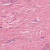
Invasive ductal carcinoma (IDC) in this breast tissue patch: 1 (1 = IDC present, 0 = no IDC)